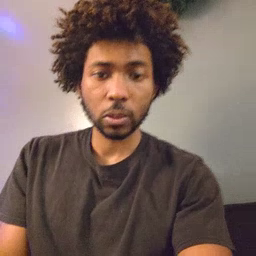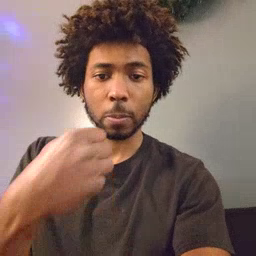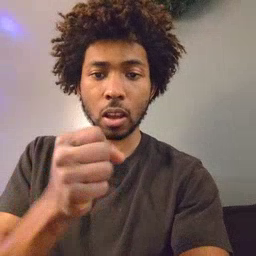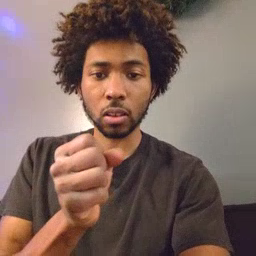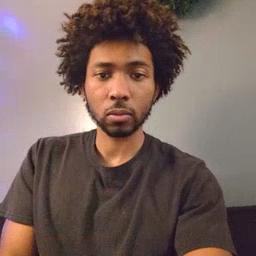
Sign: make